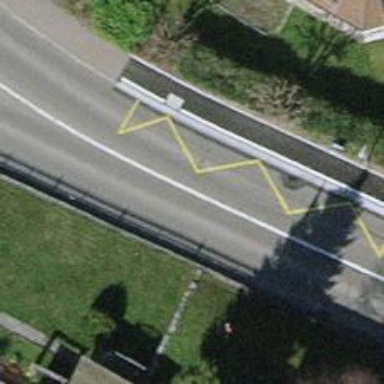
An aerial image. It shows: Bus stop with stop position for public transport.